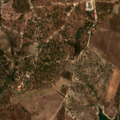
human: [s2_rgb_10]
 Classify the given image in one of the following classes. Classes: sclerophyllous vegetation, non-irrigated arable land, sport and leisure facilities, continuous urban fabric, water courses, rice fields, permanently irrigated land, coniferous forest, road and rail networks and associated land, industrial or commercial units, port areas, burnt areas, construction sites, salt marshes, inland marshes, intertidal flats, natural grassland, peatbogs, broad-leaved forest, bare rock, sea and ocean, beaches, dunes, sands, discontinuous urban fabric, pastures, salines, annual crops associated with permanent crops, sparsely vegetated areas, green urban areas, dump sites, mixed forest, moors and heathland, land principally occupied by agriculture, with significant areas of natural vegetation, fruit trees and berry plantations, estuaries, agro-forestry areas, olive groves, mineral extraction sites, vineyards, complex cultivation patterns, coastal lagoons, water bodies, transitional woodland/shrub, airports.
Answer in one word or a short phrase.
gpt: permanently irrigated land, agro-forestry areas, broad-leaved forest